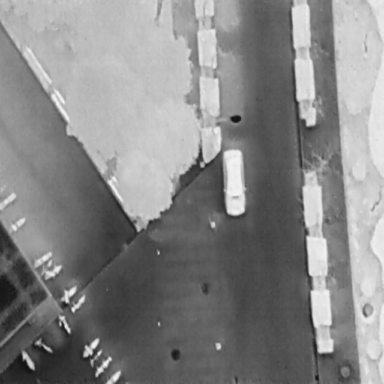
There are 15 objects shown in the infrared image, including a Car, and 14 Bicycles.